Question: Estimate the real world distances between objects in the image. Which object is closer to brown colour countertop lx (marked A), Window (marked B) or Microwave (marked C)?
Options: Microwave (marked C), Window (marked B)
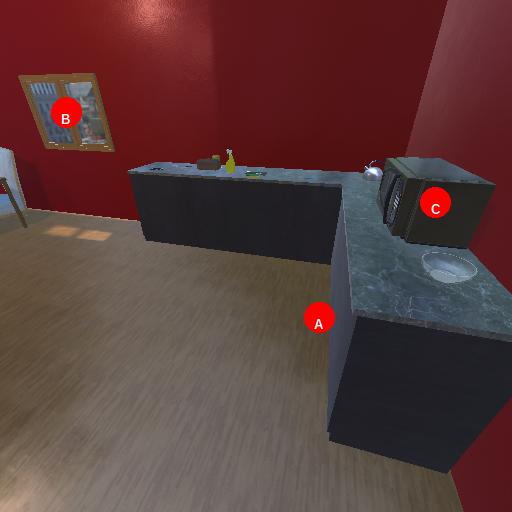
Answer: Microwave (marked C)